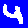
Digit: 4